Aerial crown-view tile of a tropical tree (Barro Colorado Island, Panama), acquired 20250217:
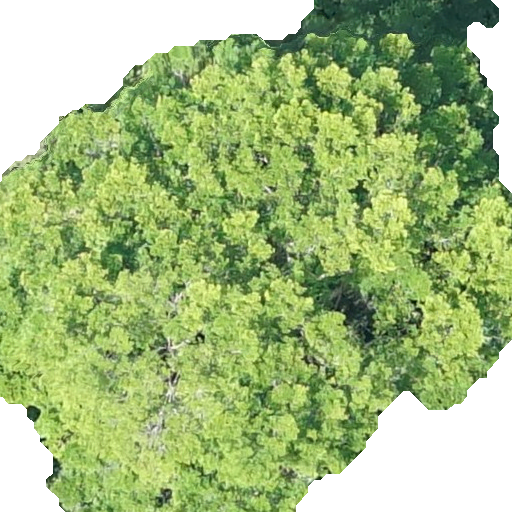
Species: Terminalia amazonia
GBIF accepted scientific name: Terminalia amazonica
Crown area: 326.729 m²